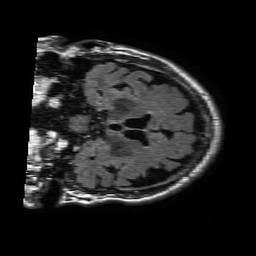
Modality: FLAIR
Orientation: coronal
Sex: male
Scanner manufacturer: philips
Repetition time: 11 s
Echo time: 0.125 s